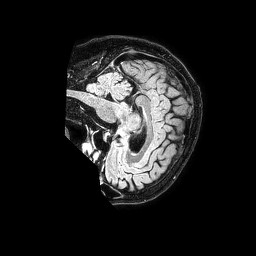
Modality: FLAIR
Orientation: sagittal
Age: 59
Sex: male
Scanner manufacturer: philips
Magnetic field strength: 1.5 T
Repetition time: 4.8 s
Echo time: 0.3 s